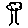
Label: tree